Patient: sex M, age 61
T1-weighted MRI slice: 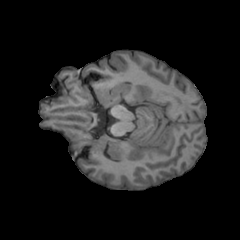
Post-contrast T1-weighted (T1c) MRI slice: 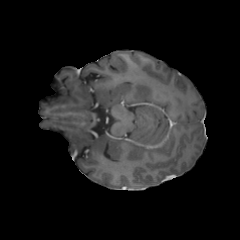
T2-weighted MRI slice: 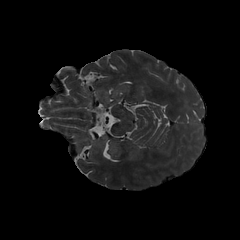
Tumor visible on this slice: no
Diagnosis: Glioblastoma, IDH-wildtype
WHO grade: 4